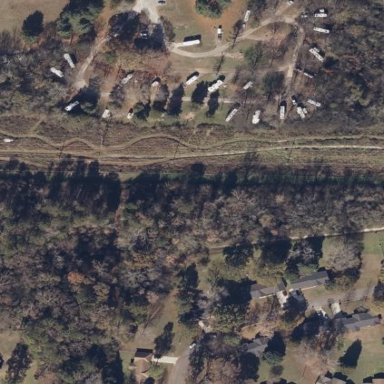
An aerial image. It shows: Caravan site for tourism.